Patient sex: M
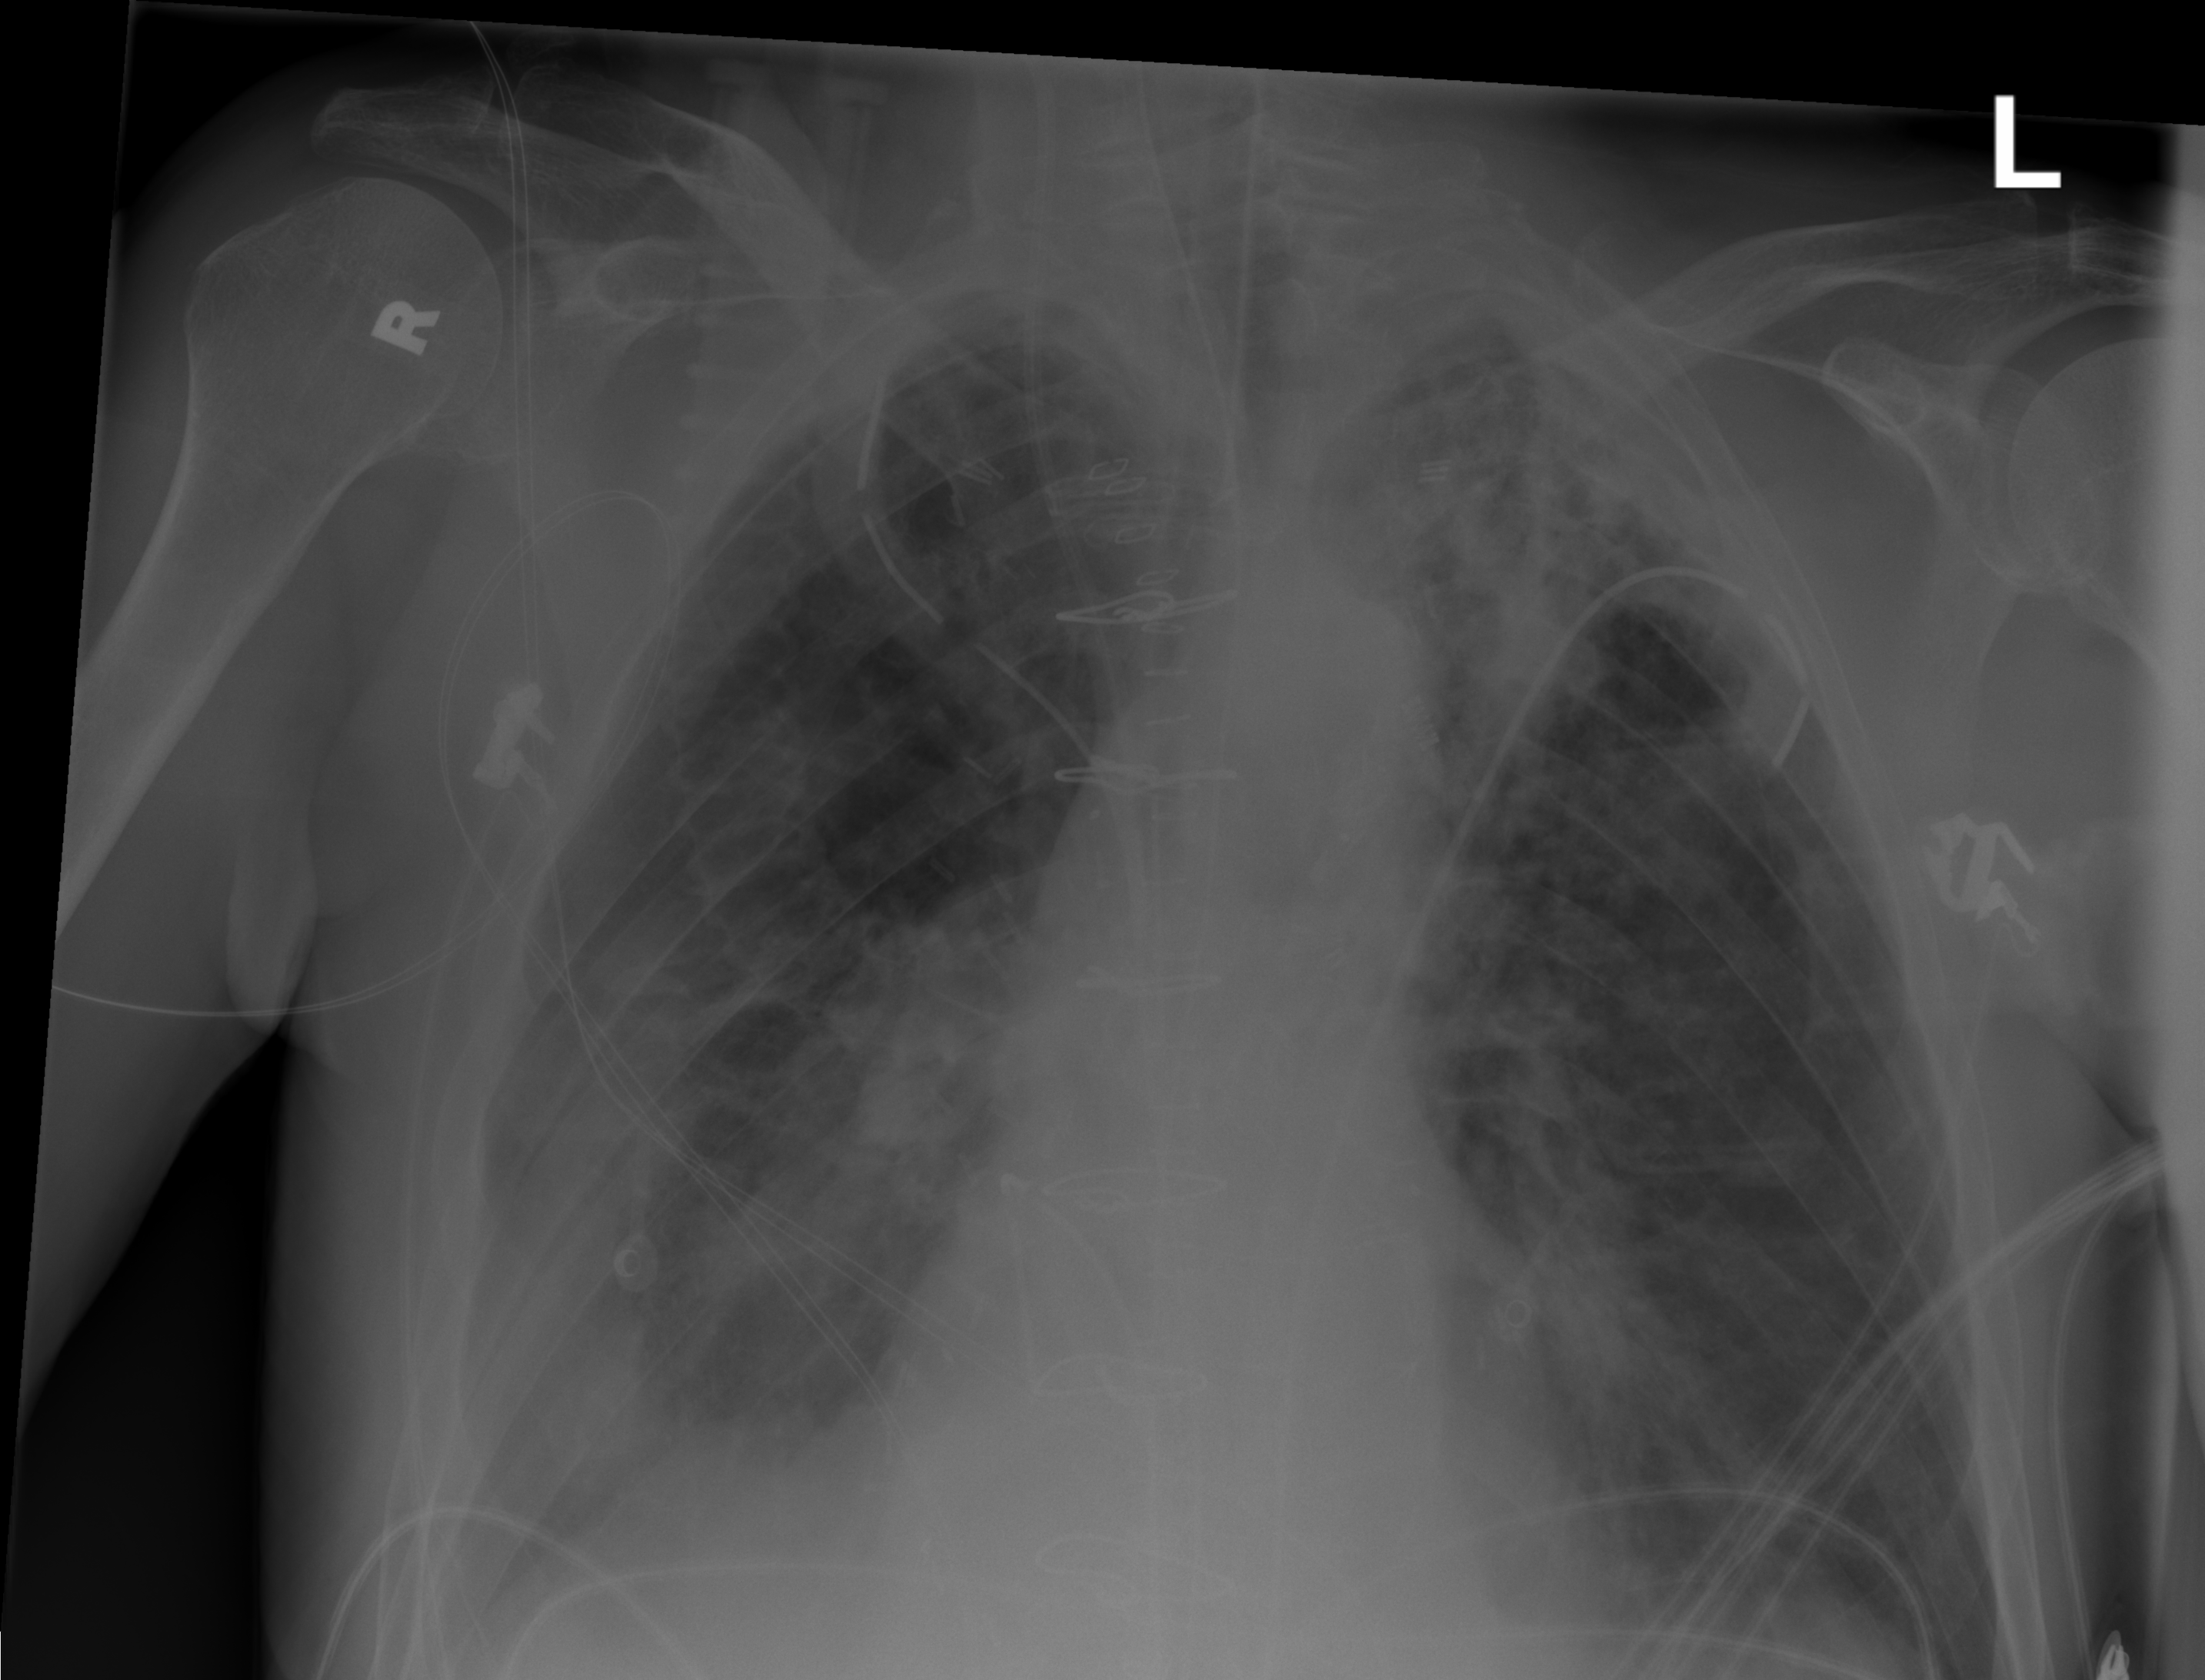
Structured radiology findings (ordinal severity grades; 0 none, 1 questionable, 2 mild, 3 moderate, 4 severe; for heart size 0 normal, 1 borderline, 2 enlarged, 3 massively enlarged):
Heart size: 0
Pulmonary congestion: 2
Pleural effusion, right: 2
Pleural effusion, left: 0
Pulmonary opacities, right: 2
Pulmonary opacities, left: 4
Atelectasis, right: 2
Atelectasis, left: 3